Question: We are trying to figure out how to add an installed app banner to the back of our Passbook passes, just like the Starbucks app does, but I can't find any documentation or mention of this feature anywhere.

There doesn't appear to be anything pertaining to this in the Starbucks pass file itself. At first I thought it was simply automatic based on the pass type identifier, but our app is registered as a handler of the pass type identifier, yet still does not show up in an app banner on the back of cards generated with that identifier.
Does anyone know how to utilize this (apparently undocumented) feature of Passbook?
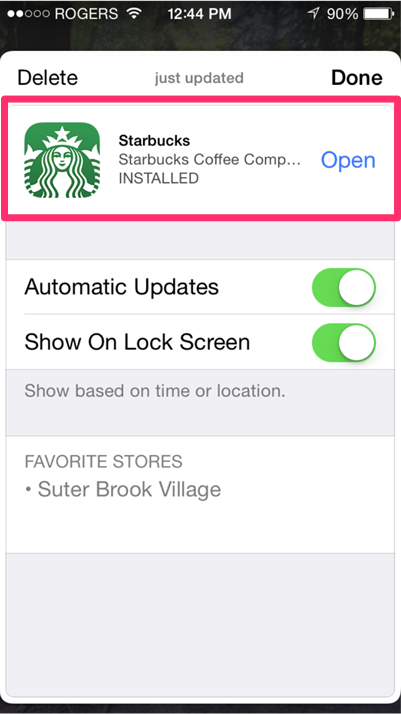
Answer: You need to add your app's id to pass.json top-level key , e.g.
'''
{
...
"associatedStoreIdentifiers": [<PHONE>],
...
}
'''
It's documented in <URL>